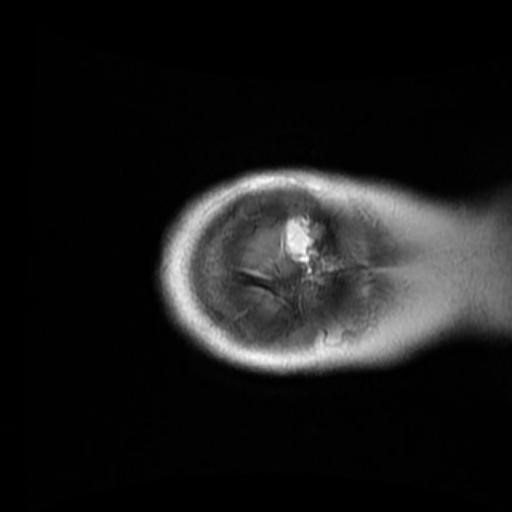
Label: brain_menin